Field crop: maize
Growth stage: 2
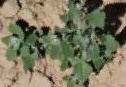
Species: chenopodium